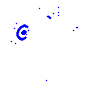
Particle: electron